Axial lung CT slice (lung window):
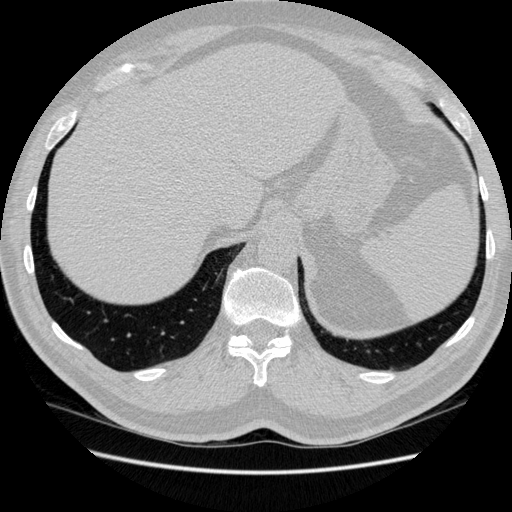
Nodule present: no